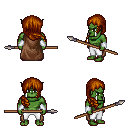
a pixel art fantasy rpg character, male body template, orc, green skin, brown cape, white pants, brunette right-swept hairstyle, white cloth bracers, spear, four views (front, back, left, right), 2x2 character sprite sheet, small pixel art, hard edges, no anti-aliasing